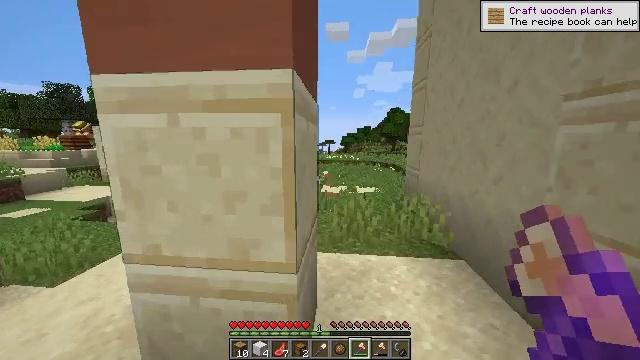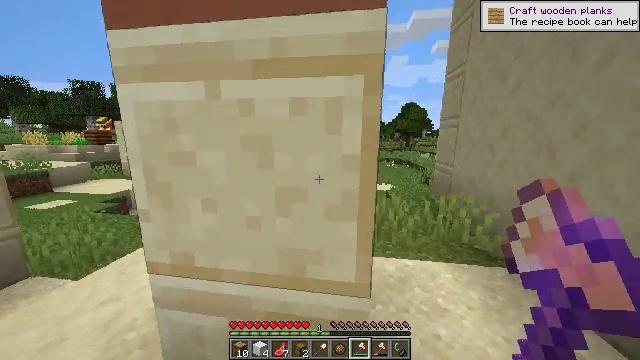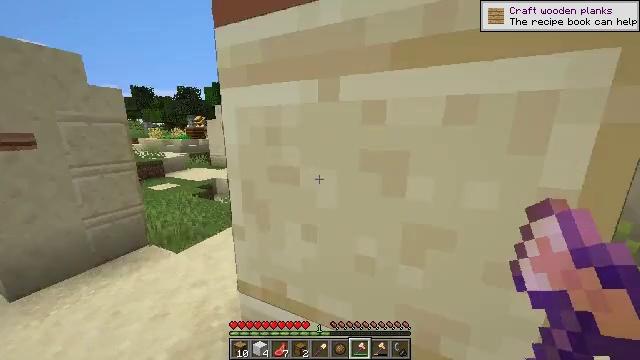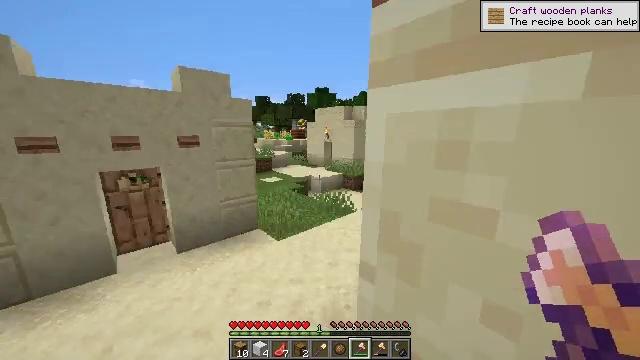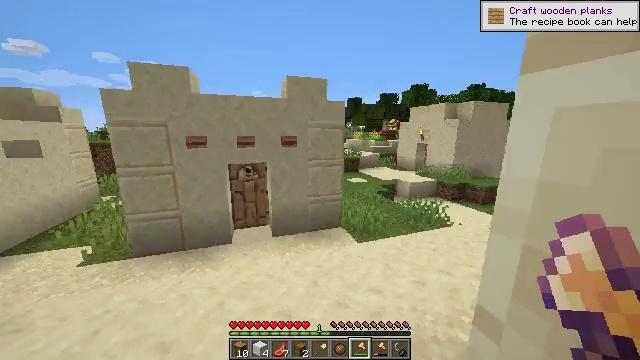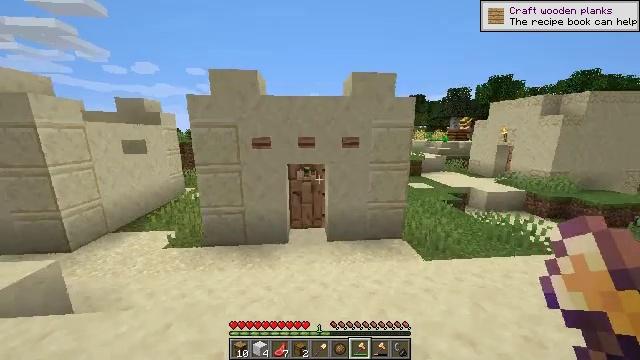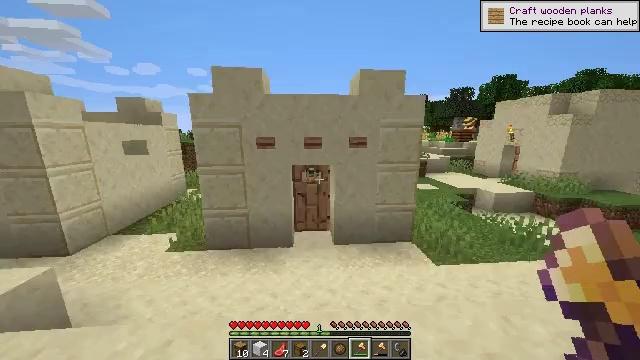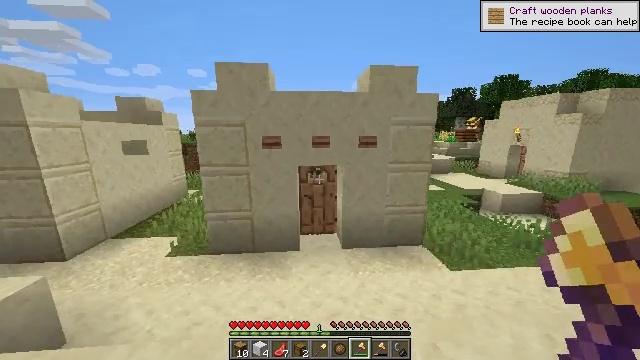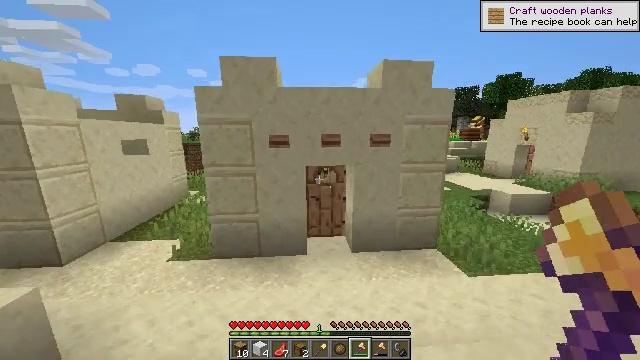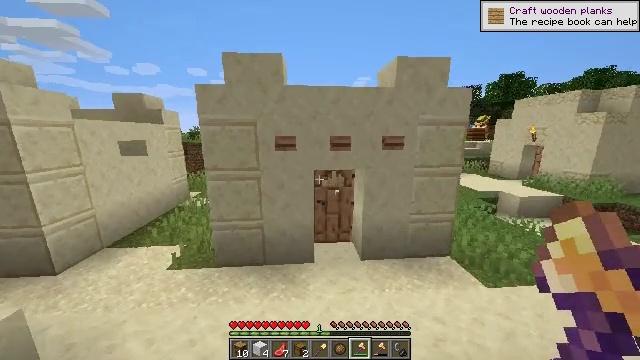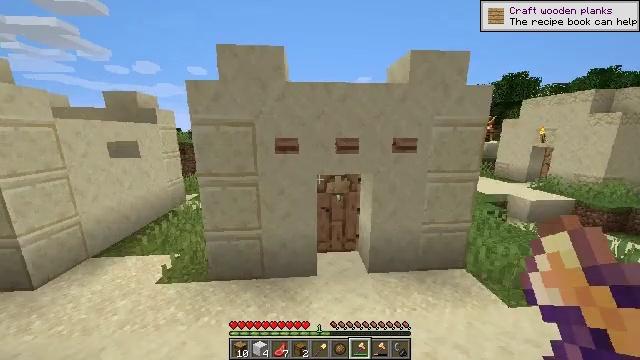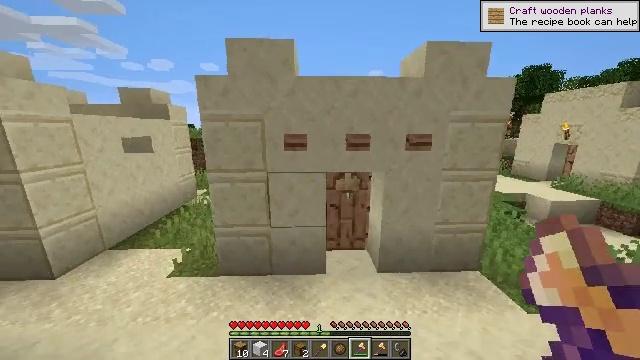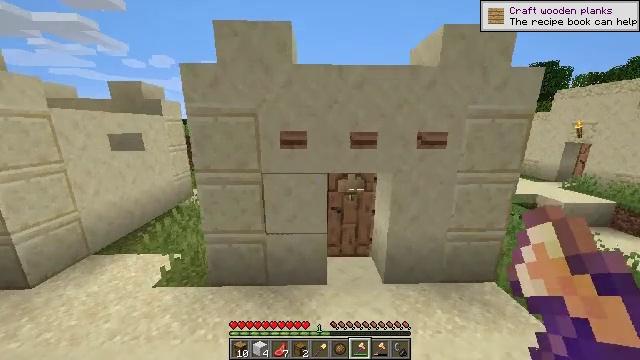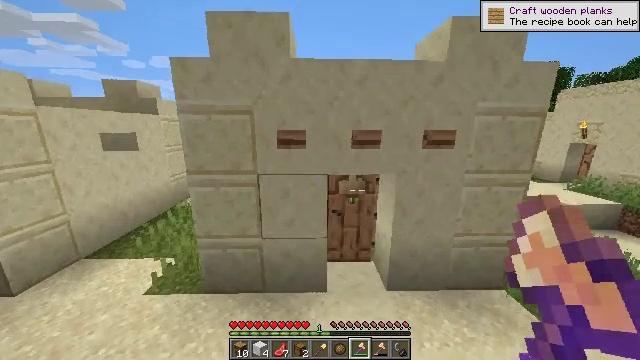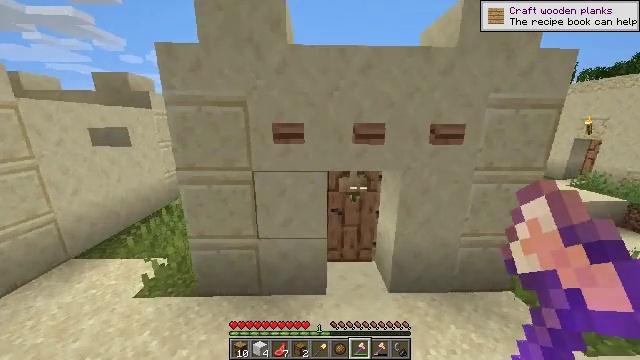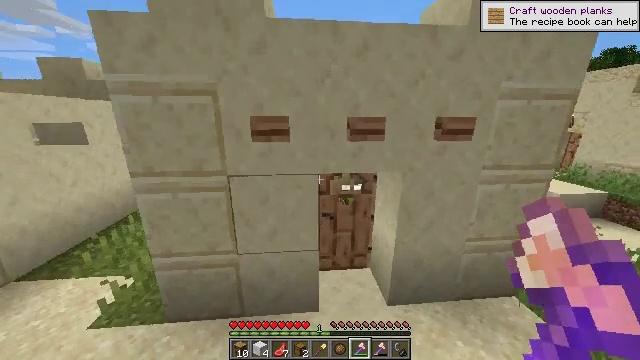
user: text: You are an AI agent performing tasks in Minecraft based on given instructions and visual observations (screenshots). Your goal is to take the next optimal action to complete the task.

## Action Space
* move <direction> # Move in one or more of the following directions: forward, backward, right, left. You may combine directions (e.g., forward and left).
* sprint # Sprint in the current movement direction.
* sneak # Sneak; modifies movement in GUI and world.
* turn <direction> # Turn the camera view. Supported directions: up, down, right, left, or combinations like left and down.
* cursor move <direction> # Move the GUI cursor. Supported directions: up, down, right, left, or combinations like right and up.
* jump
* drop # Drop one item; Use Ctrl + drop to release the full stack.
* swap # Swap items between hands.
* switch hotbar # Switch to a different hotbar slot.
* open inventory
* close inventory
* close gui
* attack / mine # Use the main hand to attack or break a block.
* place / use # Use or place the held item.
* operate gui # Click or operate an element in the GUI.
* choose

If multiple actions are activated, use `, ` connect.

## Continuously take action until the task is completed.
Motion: motion action
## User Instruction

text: Mine the lectern.
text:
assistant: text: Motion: move forward and move left, turn left and down
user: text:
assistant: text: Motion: move forward and move left, turn left and down
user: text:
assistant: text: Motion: move forward and move left, turn left
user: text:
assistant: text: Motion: move forward and move left, turn left
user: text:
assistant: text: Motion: move forward and move left, turn left
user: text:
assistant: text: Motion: move forward and move left
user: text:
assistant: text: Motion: move forward and move left
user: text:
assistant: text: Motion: move forward and move left
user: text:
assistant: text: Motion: move forward
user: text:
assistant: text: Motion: move forward
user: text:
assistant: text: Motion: move forward, turn left and down
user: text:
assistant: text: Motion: move forward
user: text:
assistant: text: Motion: move forward
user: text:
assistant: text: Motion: move forward, turn down
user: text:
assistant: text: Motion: move forward, turn right and down
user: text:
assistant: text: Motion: move forward and move right
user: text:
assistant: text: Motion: move forward and move right
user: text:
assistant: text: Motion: move forward and move right
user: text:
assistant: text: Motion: move forward and move right
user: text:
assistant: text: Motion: move forward, turn left
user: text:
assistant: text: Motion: move forward, turn left
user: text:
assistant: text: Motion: move forward, turn left, use / place
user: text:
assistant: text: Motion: move forward, use / place
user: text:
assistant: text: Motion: move forward, use / place
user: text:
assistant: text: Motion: move forward
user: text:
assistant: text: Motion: move forward
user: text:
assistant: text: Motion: move forward and move right
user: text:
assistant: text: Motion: move forward and move right
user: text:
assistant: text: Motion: move forward and move right
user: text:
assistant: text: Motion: move forward and move right, use / place